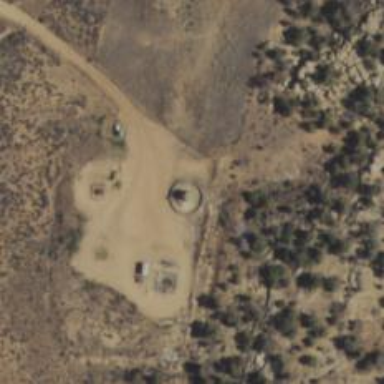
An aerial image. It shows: Storage tank that is man-made.